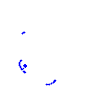
Particle: kaon